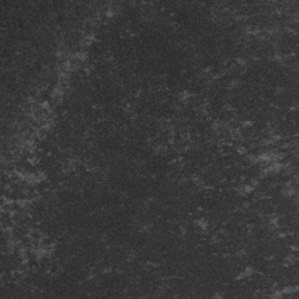
Label: frost